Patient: sex F, age 62
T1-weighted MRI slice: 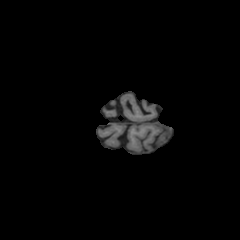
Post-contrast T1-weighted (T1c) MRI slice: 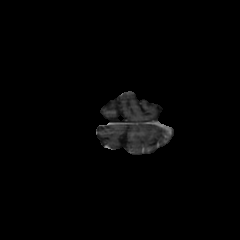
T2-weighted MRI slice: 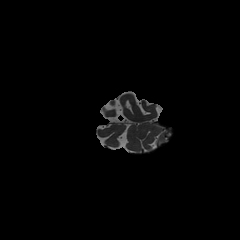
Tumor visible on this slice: no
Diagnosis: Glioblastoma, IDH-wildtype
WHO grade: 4